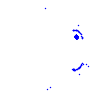
Particle: electron